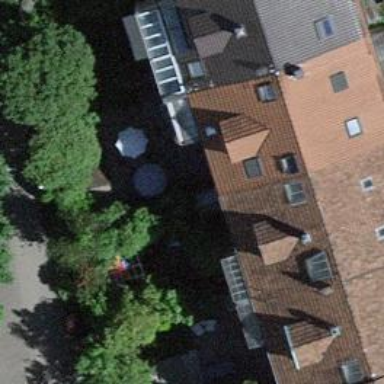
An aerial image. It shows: Terrace building.